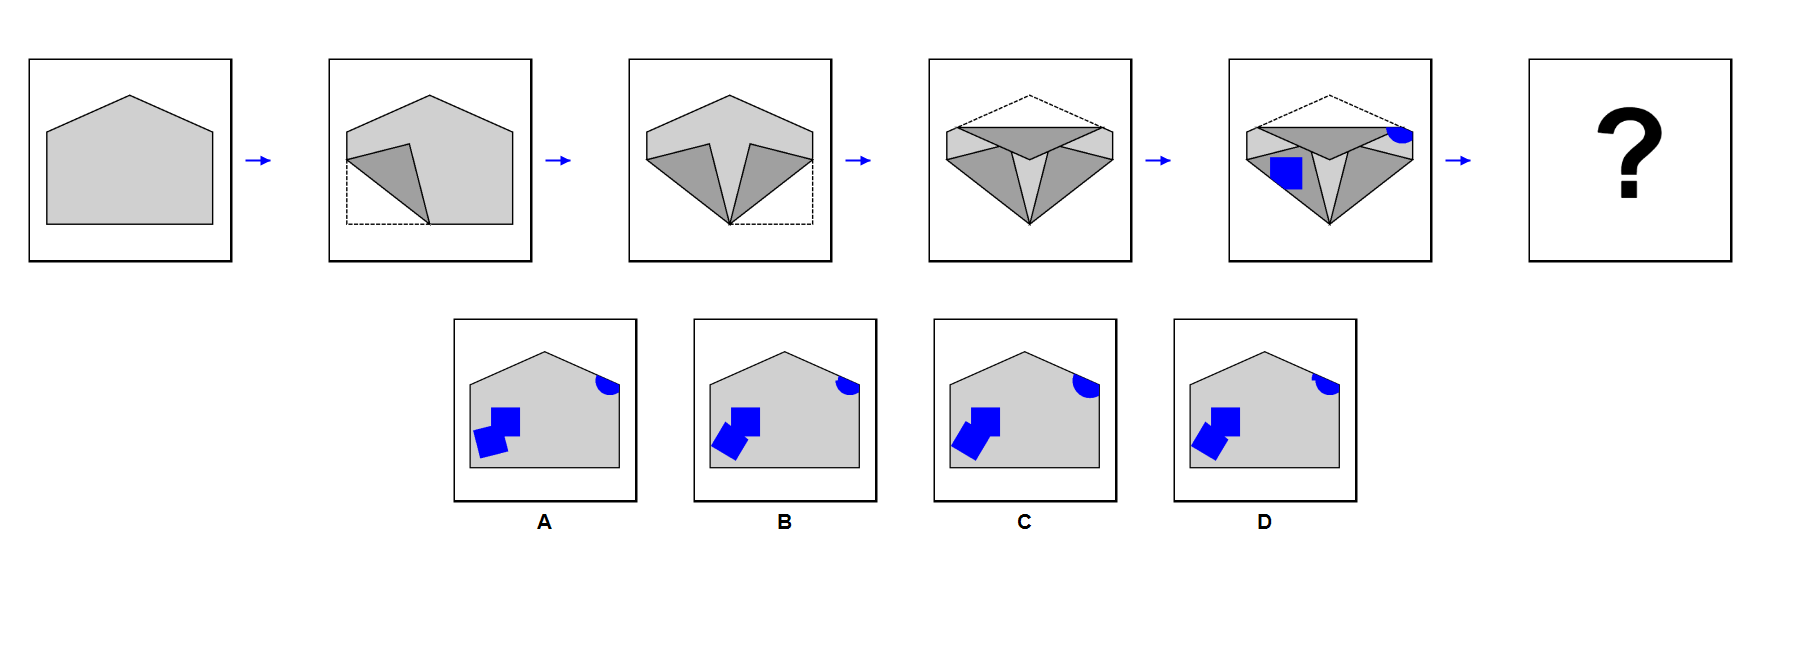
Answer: A